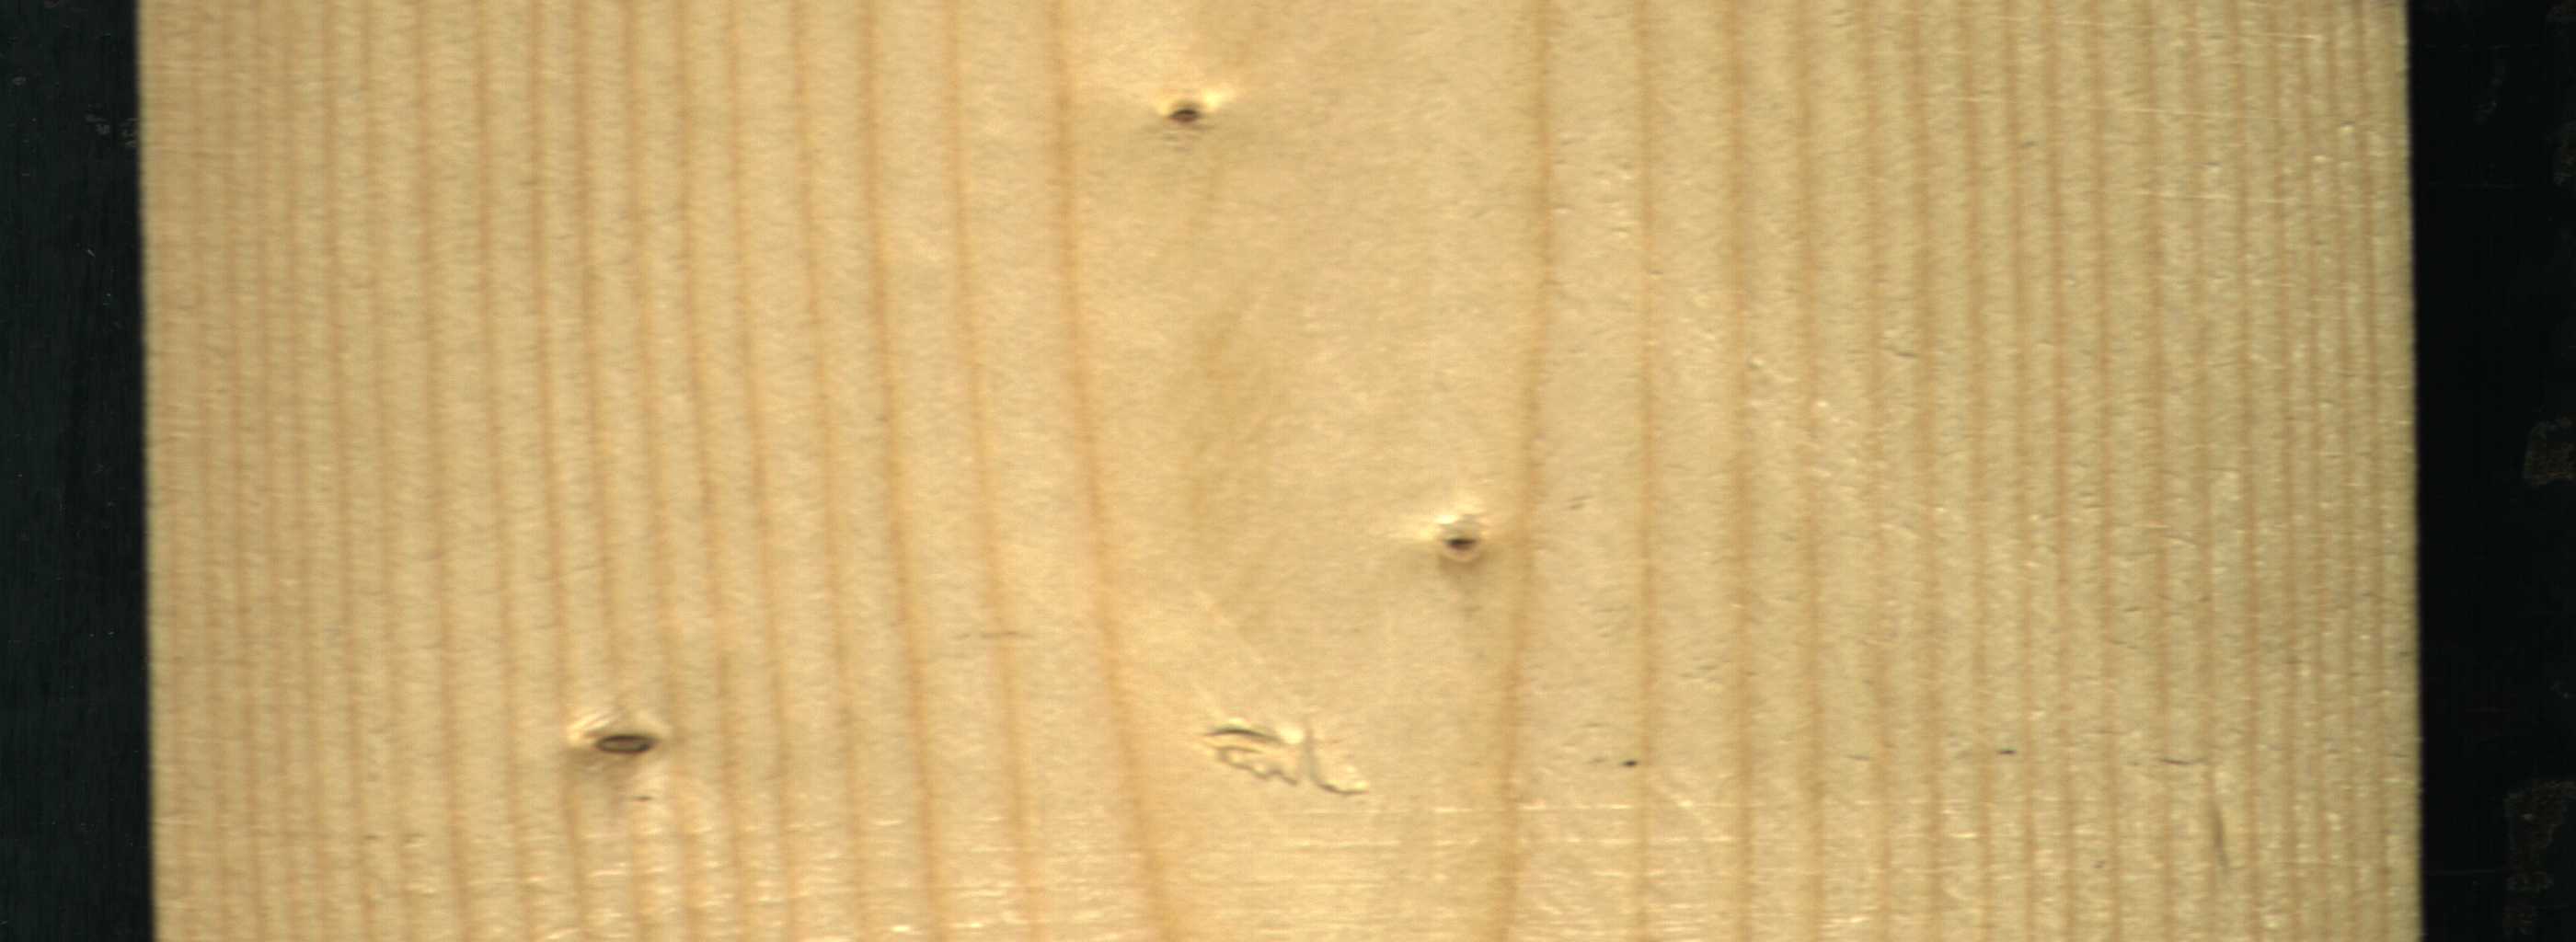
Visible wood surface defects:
Live_Knot
Live_Knot
Live_Knot